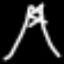
Label: The Eiffel Tower